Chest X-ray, AP view. Patient: 52 years old, sex F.
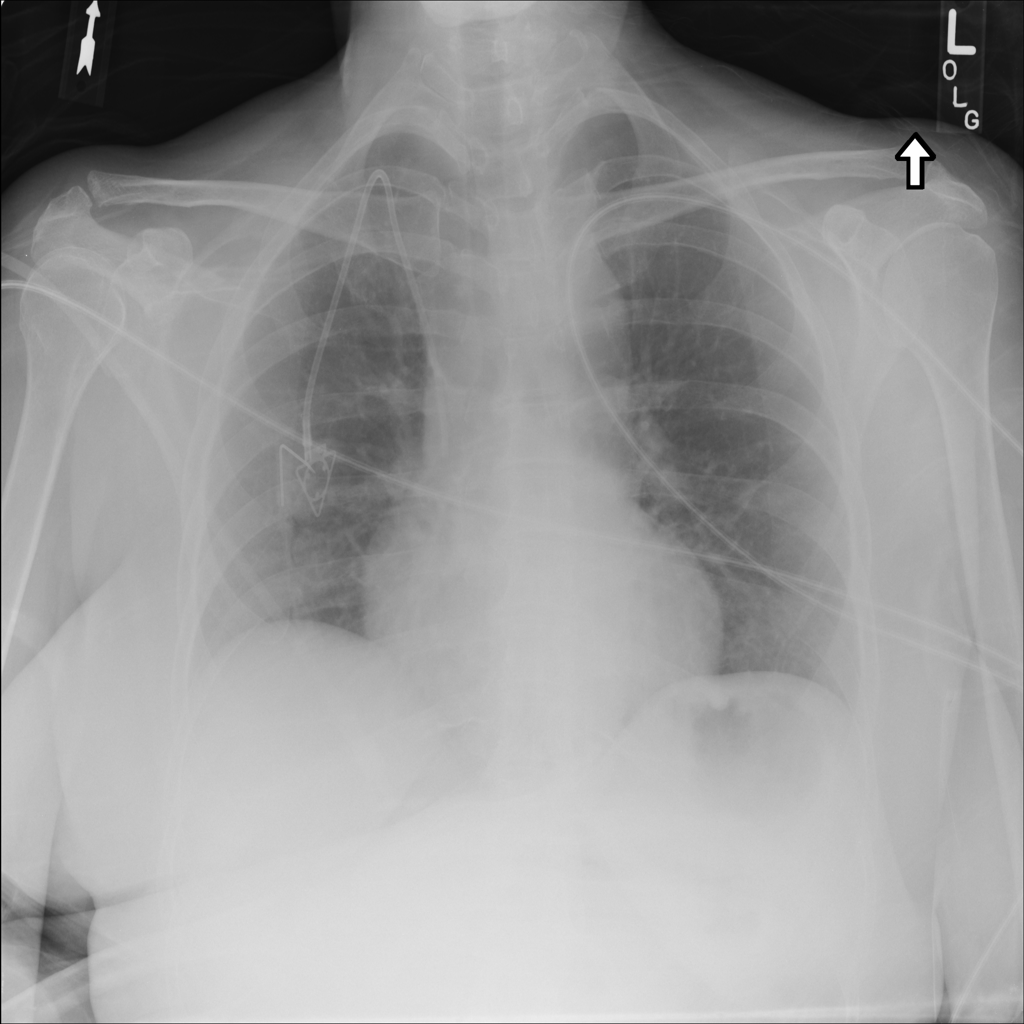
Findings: No Finding